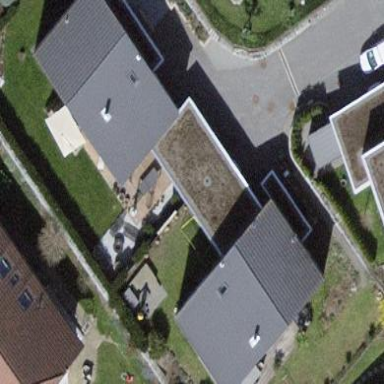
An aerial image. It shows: View of roof of building.